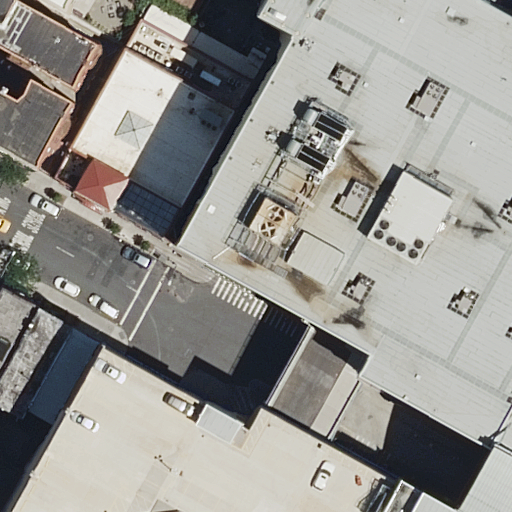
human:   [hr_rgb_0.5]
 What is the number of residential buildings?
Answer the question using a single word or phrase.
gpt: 7

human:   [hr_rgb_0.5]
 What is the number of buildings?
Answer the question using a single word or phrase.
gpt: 10

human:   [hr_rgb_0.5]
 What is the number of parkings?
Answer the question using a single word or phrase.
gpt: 1

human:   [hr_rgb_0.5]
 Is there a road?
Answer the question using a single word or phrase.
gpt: yes

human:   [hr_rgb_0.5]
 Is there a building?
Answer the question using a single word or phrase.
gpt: yes

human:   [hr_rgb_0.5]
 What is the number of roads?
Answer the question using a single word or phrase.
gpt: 13

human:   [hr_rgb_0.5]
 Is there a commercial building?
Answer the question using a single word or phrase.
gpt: yes

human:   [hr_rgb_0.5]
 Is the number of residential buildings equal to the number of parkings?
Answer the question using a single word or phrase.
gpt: no

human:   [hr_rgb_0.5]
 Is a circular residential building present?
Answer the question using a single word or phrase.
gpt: no

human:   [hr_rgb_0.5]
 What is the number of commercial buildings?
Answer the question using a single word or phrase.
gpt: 2

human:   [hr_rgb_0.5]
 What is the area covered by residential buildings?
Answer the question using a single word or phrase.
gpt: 1156m2

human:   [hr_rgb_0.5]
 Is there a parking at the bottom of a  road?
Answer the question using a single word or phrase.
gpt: yes

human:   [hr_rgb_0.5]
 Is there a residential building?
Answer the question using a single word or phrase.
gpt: yes

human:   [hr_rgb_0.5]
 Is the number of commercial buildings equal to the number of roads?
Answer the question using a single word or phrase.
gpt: no

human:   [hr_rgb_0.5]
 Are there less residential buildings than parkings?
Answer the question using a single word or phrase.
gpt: no

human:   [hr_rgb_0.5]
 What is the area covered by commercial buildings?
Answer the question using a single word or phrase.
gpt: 748m2

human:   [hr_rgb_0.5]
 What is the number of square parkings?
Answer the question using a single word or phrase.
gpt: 0

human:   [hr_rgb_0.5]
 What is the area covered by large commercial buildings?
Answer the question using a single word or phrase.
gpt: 748m2

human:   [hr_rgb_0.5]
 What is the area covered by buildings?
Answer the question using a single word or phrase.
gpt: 9557m2

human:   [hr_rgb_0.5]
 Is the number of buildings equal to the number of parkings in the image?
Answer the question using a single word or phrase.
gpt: no

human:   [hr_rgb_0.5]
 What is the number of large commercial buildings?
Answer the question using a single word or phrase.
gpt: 1

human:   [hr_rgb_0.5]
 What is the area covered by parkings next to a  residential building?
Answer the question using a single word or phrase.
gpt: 7652m2

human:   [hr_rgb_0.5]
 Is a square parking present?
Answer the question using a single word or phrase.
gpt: no

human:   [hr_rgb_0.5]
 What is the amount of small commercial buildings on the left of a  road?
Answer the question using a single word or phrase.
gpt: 1

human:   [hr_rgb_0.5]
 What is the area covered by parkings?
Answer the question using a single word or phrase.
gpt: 7652m2

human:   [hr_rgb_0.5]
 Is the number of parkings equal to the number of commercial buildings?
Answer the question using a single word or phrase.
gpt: no

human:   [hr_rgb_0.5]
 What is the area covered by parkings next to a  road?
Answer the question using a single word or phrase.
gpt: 7652m2

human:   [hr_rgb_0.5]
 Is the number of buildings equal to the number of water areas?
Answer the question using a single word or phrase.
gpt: no

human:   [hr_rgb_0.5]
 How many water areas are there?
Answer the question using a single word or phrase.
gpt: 0

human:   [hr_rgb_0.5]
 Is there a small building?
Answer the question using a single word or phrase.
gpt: yes

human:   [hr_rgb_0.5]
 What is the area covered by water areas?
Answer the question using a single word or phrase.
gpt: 0m2

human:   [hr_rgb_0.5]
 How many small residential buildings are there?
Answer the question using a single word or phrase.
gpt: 3

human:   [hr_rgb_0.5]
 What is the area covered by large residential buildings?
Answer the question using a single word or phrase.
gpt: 649m2

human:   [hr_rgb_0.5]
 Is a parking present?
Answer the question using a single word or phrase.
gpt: yes

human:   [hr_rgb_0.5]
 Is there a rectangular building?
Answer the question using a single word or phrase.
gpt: yes

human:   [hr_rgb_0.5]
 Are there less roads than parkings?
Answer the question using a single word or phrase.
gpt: no

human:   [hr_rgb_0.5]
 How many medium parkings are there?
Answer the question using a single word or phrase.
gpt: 0

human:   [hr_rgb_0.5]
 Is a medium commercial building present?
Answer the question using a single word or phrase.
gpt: no

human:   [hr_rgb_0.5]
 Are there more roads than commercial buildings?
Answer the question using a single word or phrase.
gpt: yes

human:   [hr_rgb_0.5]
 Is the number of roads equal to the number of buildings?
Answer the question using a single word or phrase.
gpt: no

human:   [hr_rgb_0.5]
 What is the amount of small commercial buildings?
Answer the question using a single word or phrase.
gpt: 1

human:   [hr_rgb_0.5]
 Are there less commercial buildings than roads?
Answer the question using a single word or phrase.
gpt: yes

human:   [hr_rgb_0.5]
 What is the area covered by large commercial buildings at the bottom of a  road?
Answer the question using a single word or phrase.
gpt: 0m2

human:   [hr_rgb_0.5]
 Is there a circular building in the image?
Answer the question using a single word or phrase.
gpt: no

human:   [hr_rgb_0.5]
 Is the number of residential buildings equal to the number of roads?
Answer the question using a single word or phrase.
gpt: no

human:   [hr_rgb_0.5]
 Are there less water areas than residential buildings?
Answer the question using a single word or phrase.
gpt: yes

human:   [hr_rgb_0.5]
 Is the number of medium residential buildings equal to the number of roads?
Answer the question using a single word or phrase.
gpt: no

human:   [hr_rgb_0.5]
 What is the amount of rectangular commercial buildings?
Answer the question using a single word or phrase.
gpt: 1

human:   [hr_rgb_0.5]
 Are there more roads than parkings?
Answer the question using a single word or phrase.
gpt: yes

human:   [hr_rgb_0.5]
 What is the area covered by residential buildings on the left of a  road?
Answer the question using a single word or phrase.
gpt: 1156m2

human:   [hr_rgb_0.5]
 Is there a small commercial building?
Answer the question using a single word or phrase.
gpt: yes

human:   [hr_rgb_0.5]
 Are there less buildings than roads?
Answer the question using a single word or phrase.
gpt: yes

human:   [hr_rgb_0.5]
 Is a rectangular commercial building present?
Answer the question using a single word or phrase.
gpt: yes

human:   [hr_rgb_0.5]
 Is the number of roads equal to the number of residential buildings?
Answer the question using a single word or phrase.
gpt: no

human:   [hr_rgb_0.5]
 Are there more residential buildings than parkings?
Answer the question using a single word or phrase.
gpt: yes

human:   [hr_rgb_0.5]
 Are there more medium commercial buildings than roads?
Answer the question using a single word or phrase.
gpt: no

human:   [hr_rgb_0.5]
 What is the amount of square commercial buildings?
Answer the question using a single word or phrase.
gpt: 0

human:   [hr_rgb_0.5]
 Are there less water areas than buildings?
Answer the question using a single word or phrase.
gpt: yes

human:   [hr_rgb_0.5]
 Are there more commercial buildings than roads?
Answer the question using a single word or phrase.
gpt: no

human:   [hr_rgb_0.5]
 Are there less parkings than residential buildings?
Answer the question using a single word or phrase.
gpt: yes

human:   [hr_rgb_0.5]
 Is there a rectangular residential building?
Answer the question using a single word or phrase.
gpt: yes

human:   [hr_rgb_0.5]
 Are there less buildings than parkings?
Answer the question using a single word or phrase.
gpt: no

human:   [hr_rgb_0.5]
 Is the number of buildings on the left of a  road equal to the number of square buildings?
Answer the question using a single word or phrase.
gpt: no

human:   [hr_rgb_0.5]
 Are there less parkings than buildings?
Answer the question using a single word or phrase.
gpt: yes